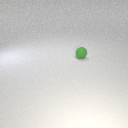
small green rubber sphere